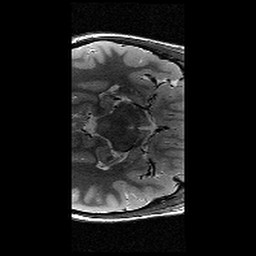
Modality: T2w
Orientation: axial
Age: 10
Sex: female
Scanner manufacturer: siemens
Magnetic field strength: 3 T
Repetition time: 9.23 s
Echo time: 0.067 s